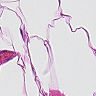
Metastatic tissue present: no